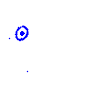
Particle: pion